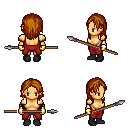
a pixel art fantasy rpg character, female body template, human, tanned skin, gold arm armor, red pants, brunette long hairstyle, gold gloves, black shoes, spear, four views (front, back, left, right), 2x2 character sprite sheet, small pixel art, hard edges, no anti-aliasing